Field crop: tomato
Growth stage: 2
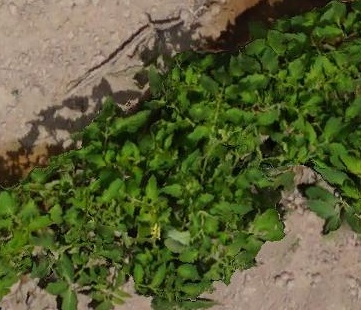
Species: tomato